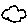
Label: cloud